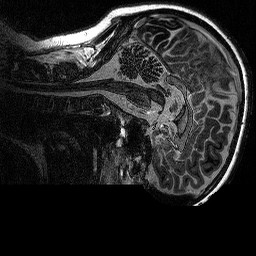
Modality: MP2RAGE
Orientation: sagittal
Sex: female
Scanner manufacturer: siemens
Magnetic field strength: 3 T
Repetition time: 5 s
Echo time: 0.00292 s